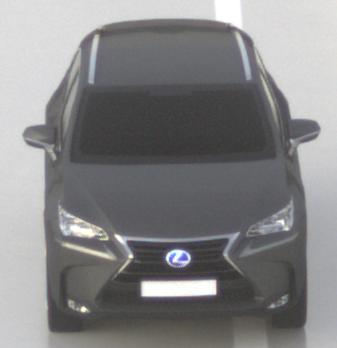
Make: Lexus
Model: NX 300h
Detailed model: NX (AZ1)
Model produced from: 2017/11
Model produced until: 2018/08
Doors: 5
Color: gray
Road condition: wet road
Daytime: sunrise or sunset
Contrast: low contrast